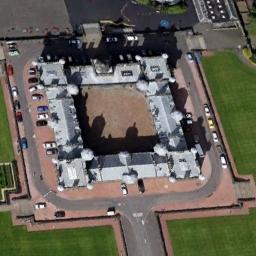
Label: church